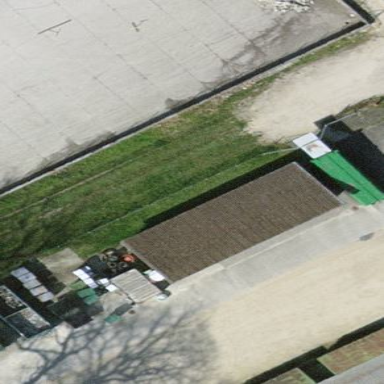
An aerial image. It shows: Recycling center.